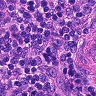
Metastatic tissue present: no